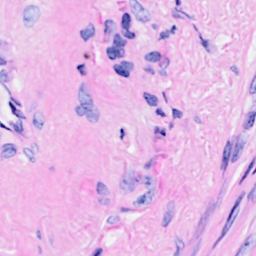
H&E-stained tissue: Breast